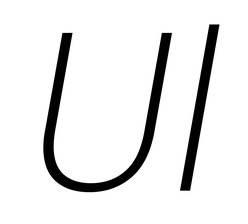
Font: Poppins-ExtraLightItalic